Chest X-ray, AP view. Patient: 66 years old, sex M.
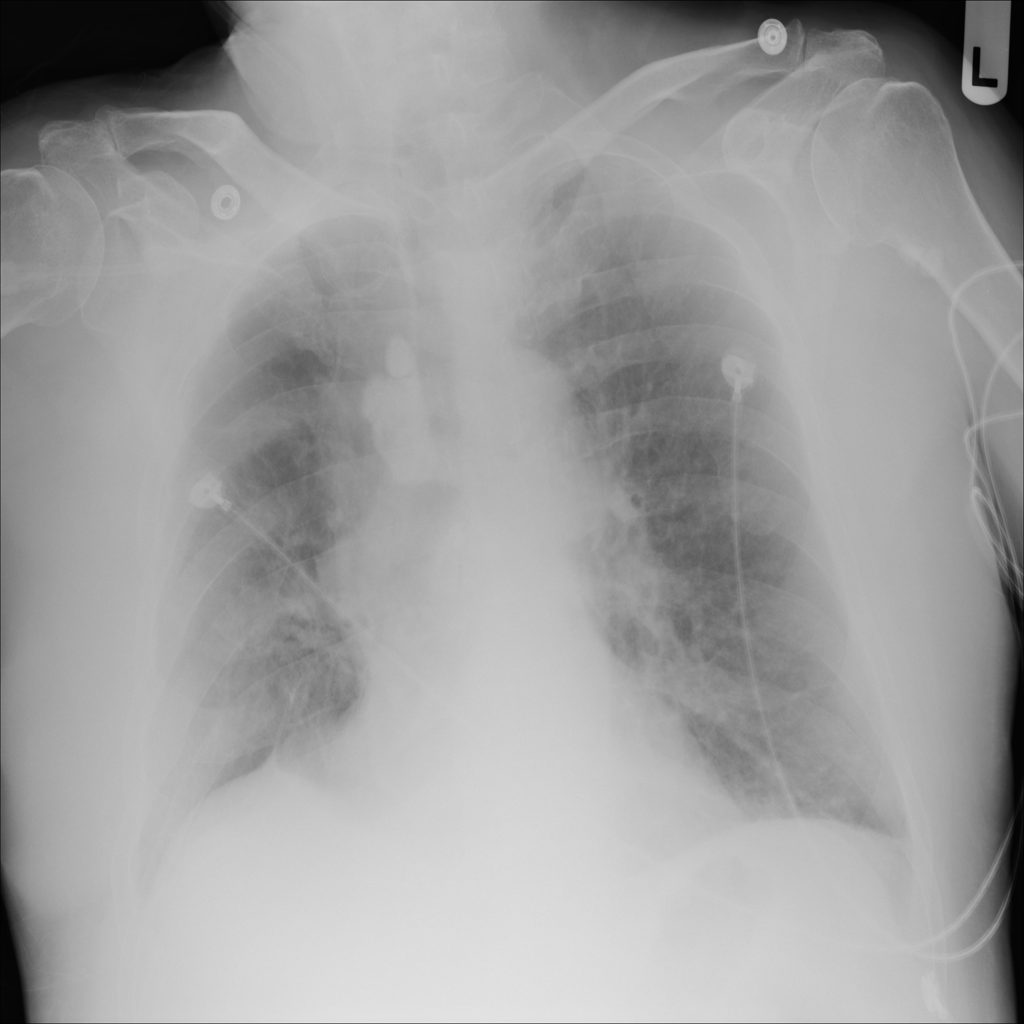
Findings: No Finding